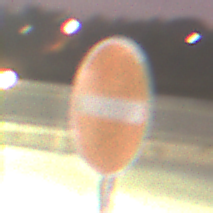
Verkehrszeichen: VerbotDerEinfahrt
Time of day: SunriseSunset
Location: Outdoor (Urban)
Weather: PartlyCloudy
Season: NotSpecified
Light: Artificial